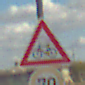
Verkehrszeichen: RadverkehrRechts
Zusatzzeichen unten: Geschwindigkeit70
Umgebung: Outdoor, RoadRail
Tageszeit: MorningAfternoon
Wetter: PartlyCloudy
Licht: Natural
Jahreszeit: NotSpecified
Kontrast: HighContrast